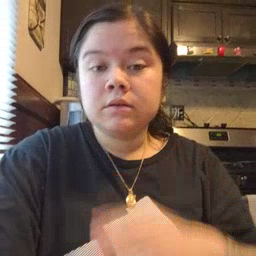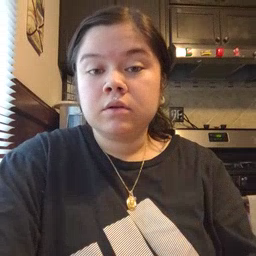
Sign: pig